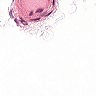
Metastatic tissue present: no